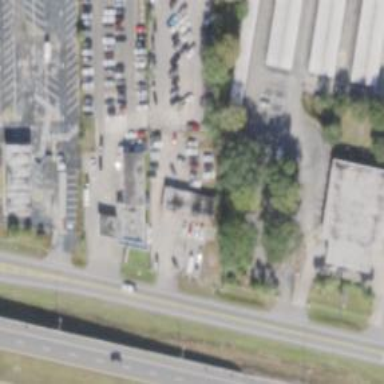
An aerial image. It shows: Car rental facility.